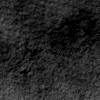
Atmospheric dust classification: not_dusty